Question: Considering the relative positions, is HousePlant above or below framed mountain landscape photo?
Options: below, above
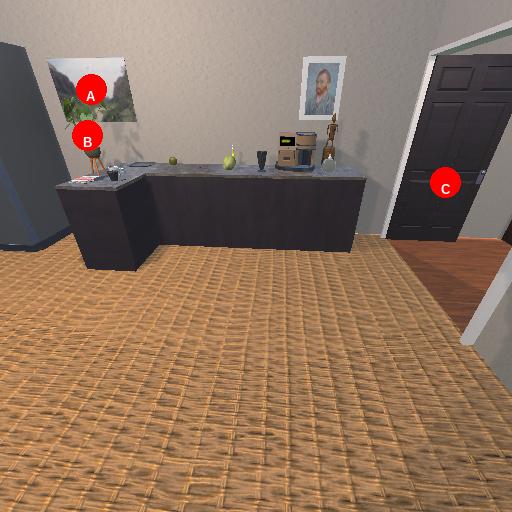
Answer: below